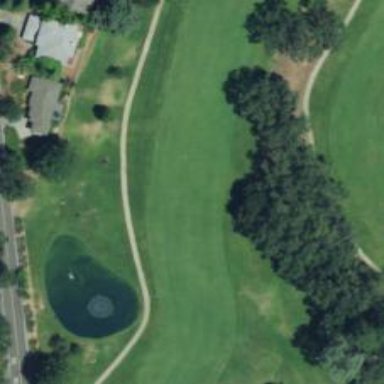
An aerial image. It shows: Golf hole.